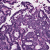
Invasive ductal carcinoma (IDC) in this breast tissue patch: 1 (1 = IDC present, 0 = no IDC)